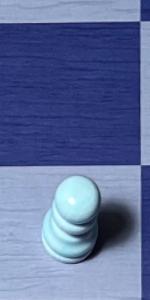
Label: Pawn_White